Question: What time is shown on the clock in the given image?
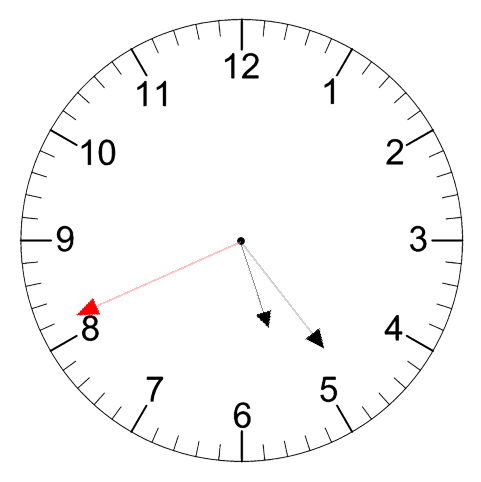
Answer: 05:23:41